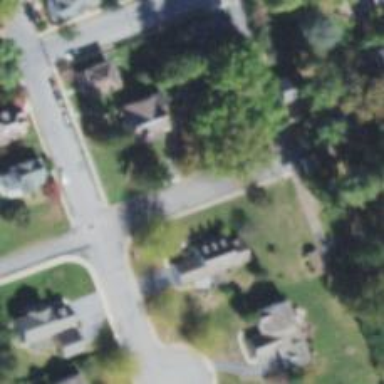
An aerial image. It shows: Asphalt alley with sidewalk on the left side.